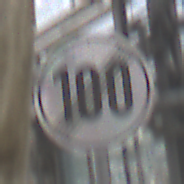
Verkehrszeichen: EndeGeschwindigkeit100
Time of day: Midday
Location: Roofed (Special)
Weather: Overcast
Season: NotSpecified
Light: Natural